Field crop: maize
Growth stage: 1
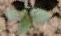
Species: datura